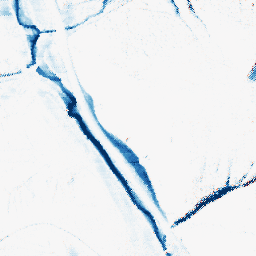
Category: morphological
Decomposition family: morphological_ellipse
Decomposition parameters: operation: closing
width: 5
height: 20
Upsampling method: regularized
Upsampling parameters: scale: 4
lambda_reg: 0.1
Upsampling scale: 4